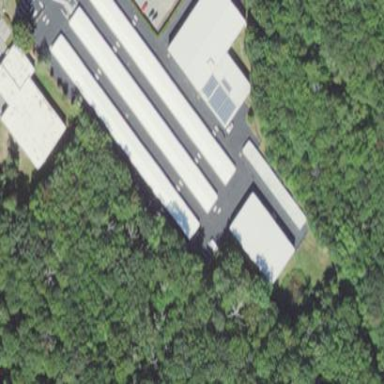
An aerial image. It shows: Commercial building that serves as storage facility.